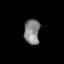
Tissue: lung
Cell type: Others
Senescence score: 0.1973
Nuclear area (px): 381
Mean DAPI intensity: 134.223